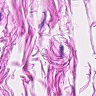
Metastatic tissue present: no